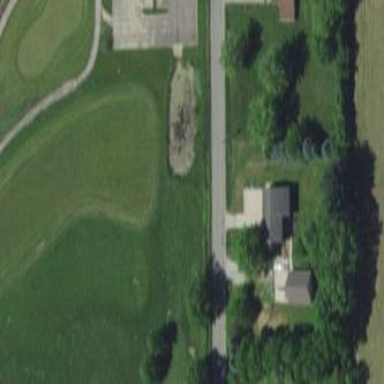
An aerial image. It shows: Golf tee.